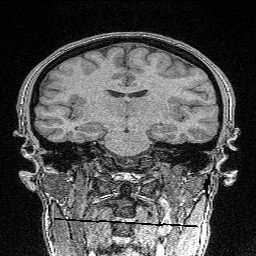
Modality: FLASH
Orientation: sagittal
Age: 31
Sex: female